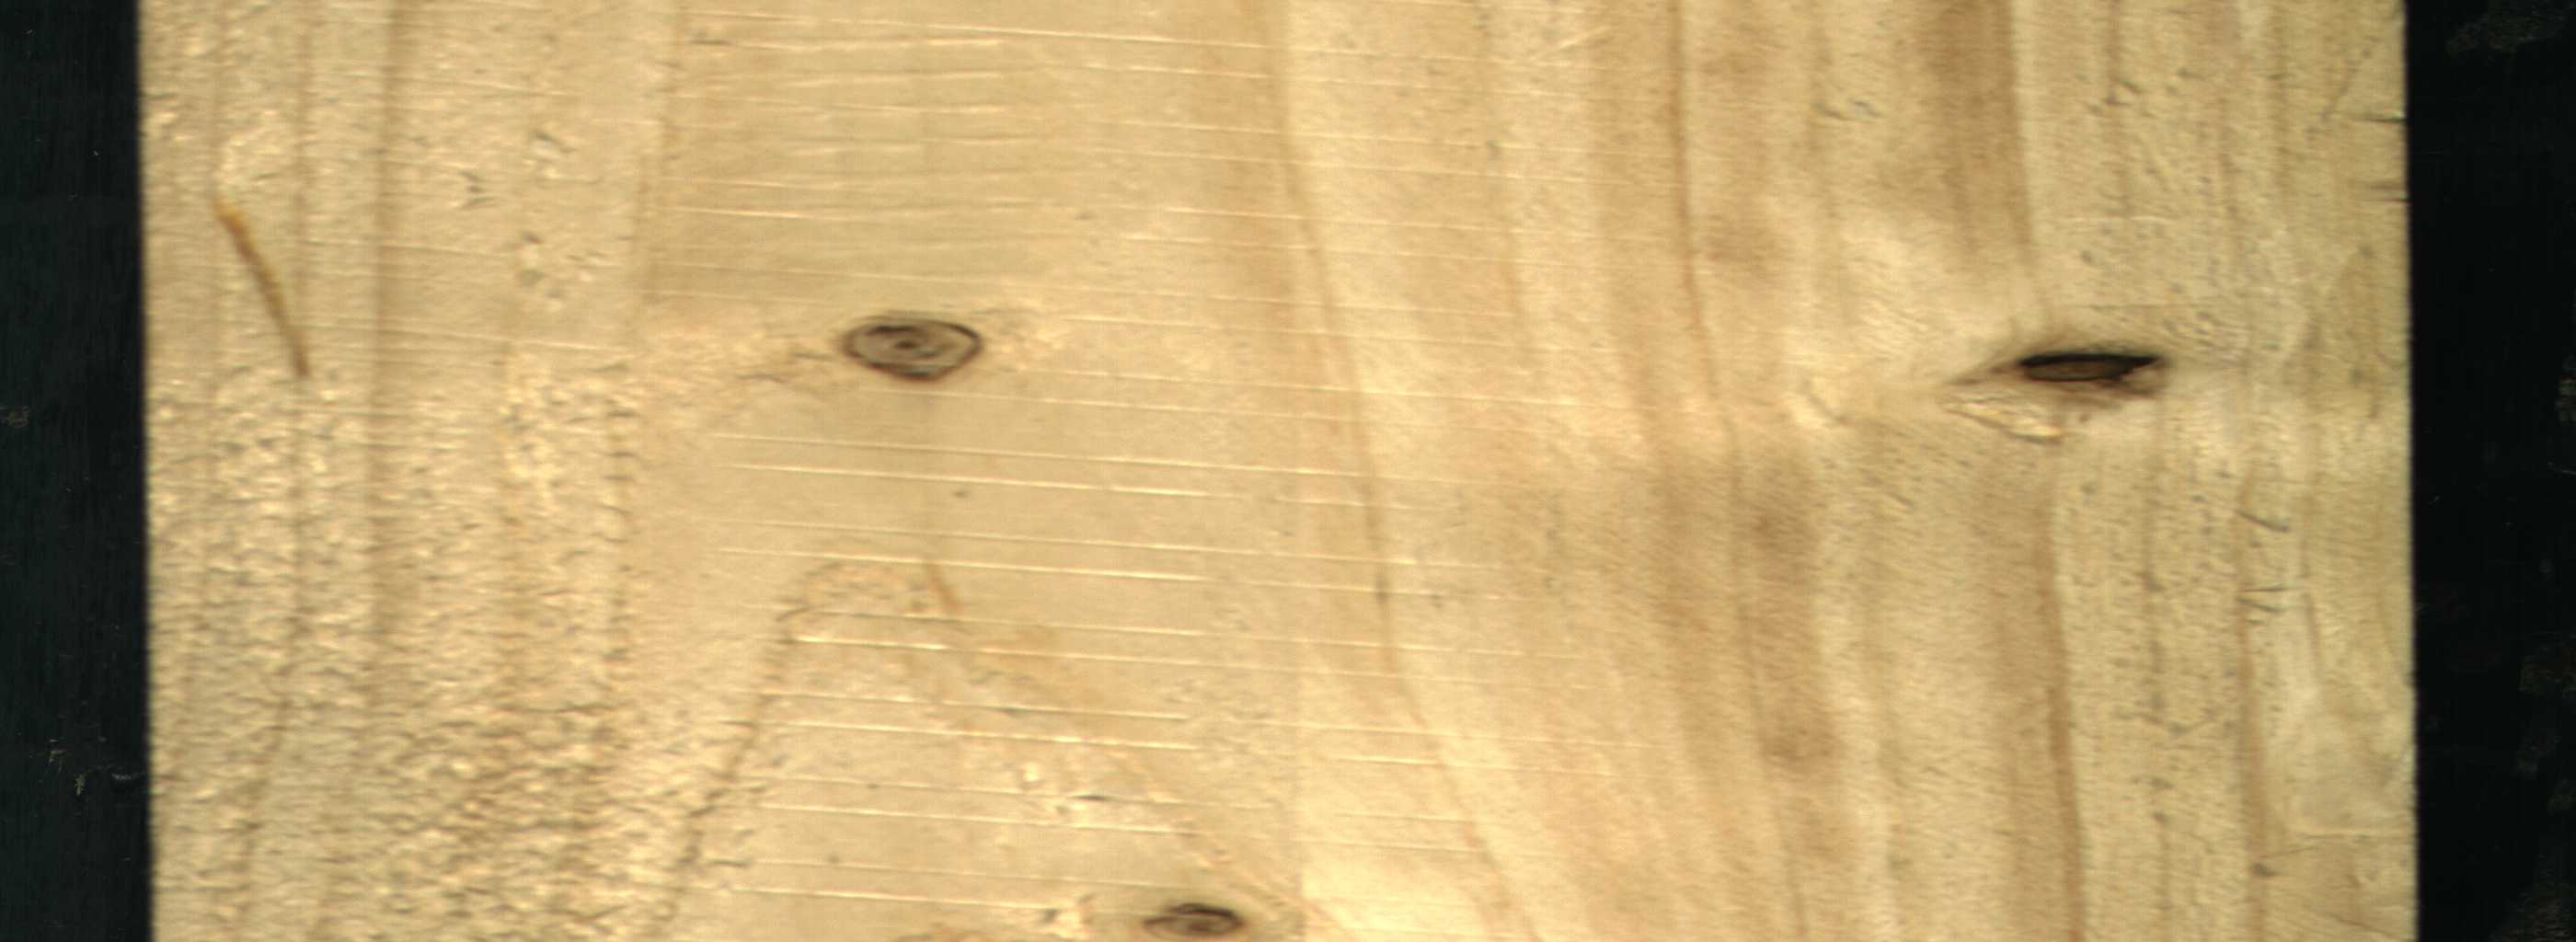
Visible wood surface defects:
resin
Dead_Knot
Live_Knot
Live_Knot